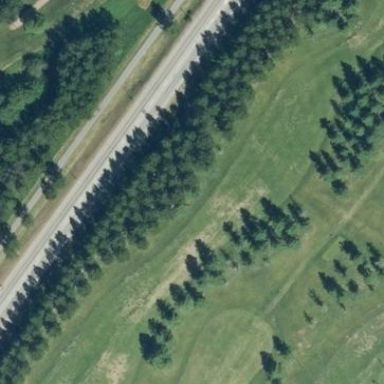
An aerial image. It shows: Grassy area designated as golf fairway.